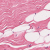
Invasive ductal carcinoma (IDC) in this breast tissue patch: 0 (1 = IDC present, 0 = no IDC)